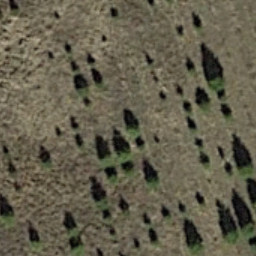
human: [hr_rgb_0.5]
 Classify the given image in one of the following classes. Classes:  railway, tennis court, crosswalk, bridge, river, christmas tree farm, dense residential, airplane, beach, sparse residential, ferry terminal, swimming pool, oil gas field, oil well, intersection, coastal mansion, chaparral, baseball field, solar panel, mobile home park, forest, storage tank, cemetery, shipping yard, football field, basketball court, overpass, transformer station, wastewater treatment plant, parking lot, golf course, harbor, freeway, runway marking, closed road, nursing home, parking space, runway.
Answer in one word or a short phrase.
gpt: christmas tree farm